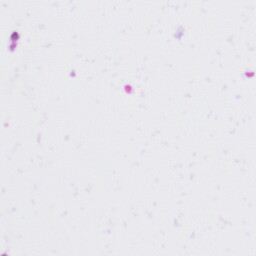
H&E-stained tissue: Liver